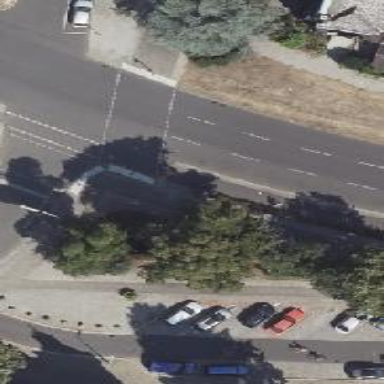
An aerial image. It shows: Asphalt cycleway link.